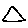
Label: triangle